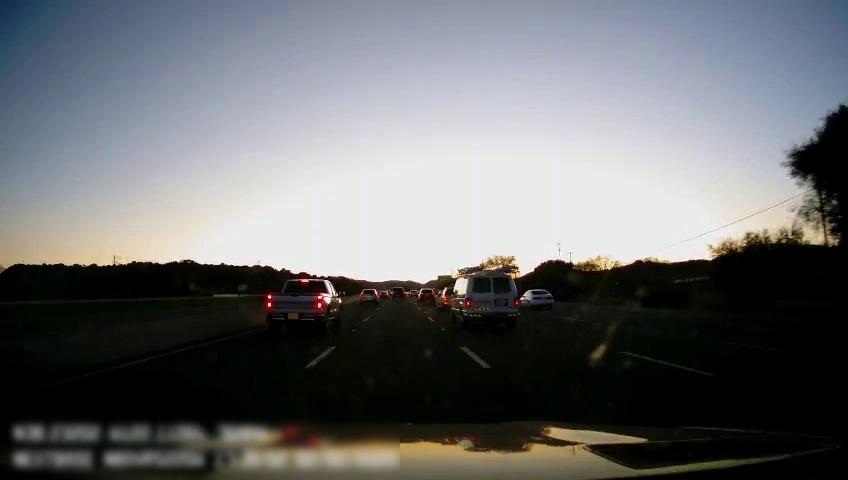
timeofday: Dusk/Dawn/Twilight
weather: Sunny
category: Drivable Space
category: Vehicles | Car
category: Vehicles | SUV
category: Vehicles | Car
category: Vehicles | Van
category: Vehicles | Car
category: Vehicles | SUV
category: Vehicles | Truck
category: Vehicles | Car
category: Lanes | Alternate Lane
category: Lanes | Current Lane
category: Lanes | Current Lane
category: Lanes | Alternate Lane
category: Lanes | Alternate Lane